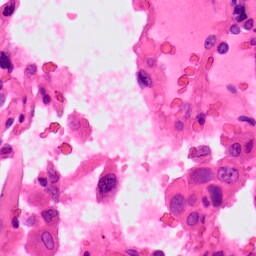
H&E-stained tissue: Lung